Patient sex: M
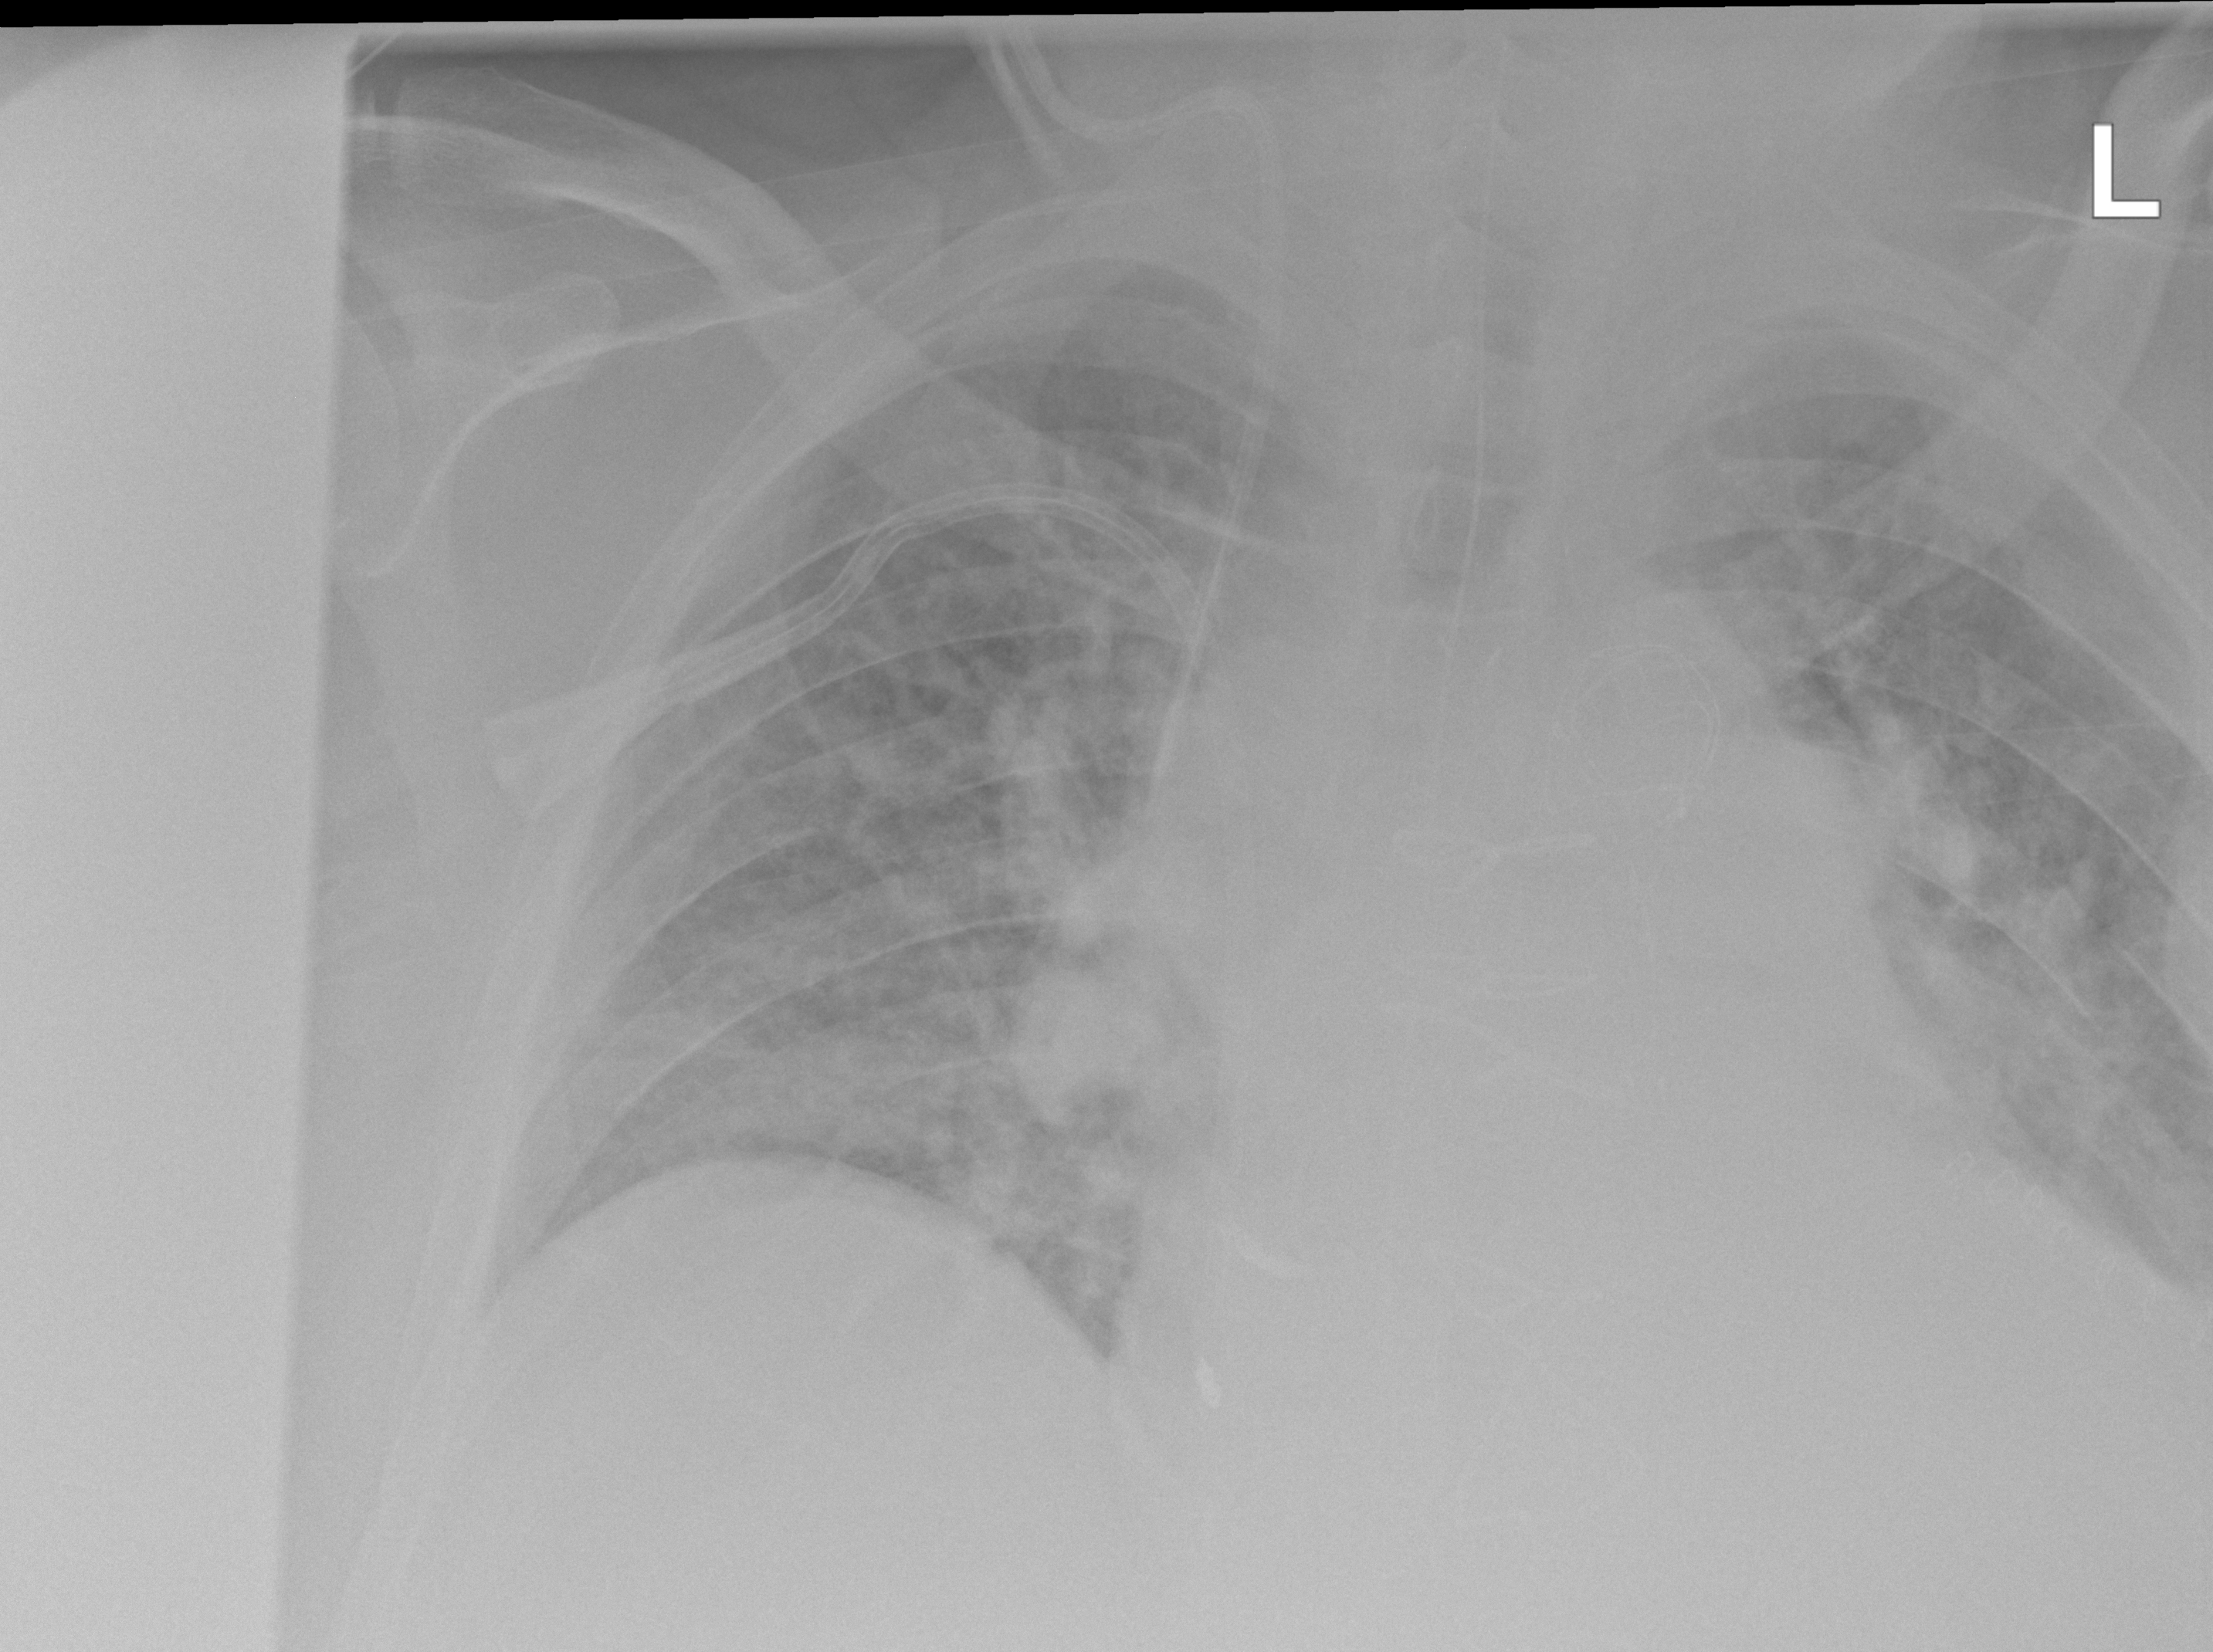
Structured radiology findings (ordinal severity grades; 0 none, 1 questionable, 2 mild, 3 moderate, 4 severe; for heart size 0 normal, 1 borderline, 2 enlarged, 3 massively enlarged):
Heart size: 2
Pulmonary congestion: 2
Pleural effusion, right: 0
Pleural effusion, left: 2
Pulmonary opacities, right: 2
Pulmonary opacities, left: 2
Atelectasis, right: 0
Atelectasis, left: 2